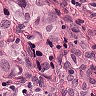
Metastatic tissue present: yes